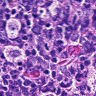
Metastatic tissue present: no